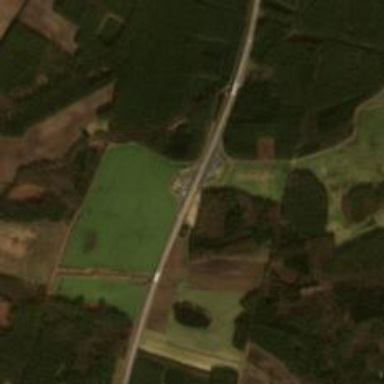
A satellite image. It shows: Motorway junction.